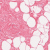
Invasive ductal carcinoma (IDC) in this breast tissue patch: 0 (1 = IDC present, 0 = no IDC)